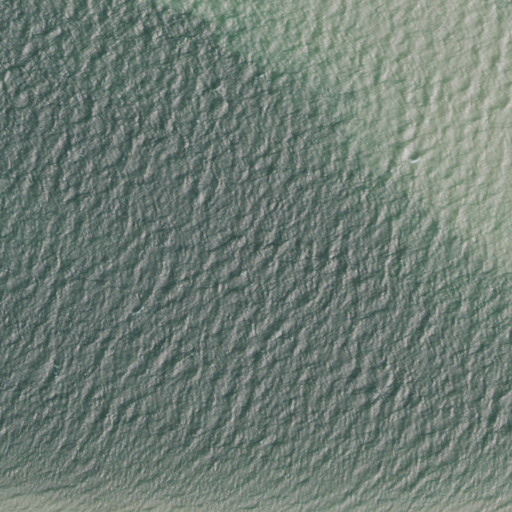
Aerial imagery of valley in Montana named Ingles Coulee containing only open water